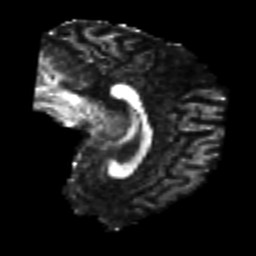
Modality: FA
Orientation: sagittal
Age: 37
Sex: male
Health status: healthy
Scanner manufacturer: ge
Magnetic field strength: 3 T
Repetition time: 11 s
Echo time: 0.072 s